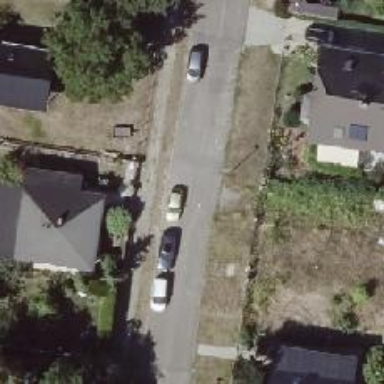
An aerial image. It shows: Driveway leading to service road.